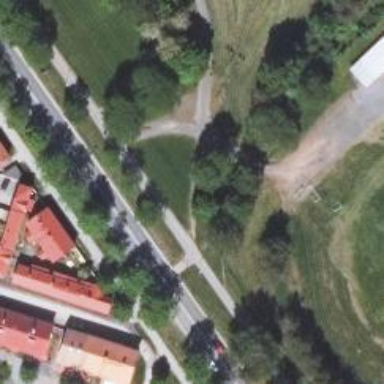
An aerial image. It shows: Footway along the road.